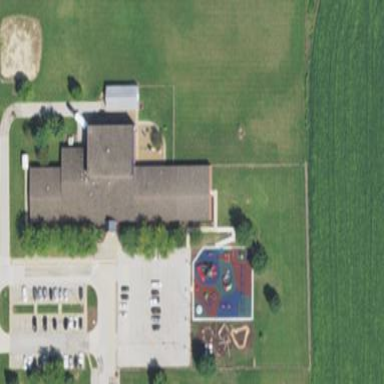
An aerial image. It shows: Primary school.